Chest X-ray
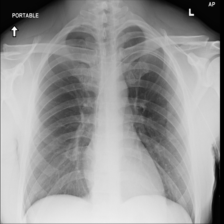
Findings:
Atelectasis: negative
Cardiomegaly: negative
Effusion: negative
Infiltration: positive
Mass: negative
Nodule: negative
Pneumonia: negative
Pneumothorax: negative
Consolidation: negative
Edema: negative
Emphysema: negative
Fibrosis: negative
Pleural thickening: negative
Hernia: negative